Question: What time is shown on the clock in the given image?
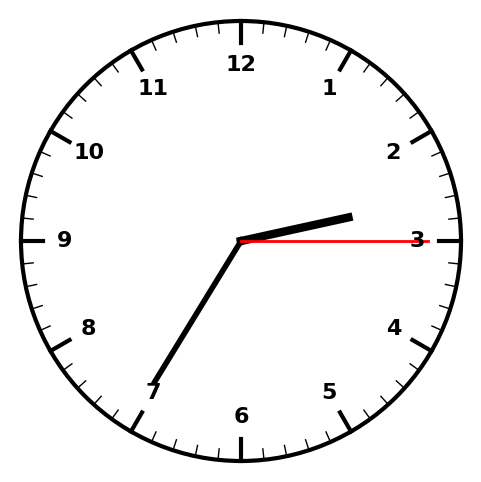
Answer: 02:35:15